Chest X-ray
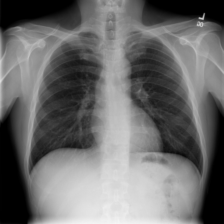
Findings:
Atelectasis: negative
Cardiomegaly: negative
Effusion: negative
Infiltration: negative
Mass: negative
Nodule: negative
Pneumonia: negative
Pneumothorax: negative
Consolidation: negative
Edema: negative
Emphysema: negative
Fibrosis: negative
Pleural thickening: negative
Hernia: negative